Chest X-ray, AP view. Patient: 58 years old, sex F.
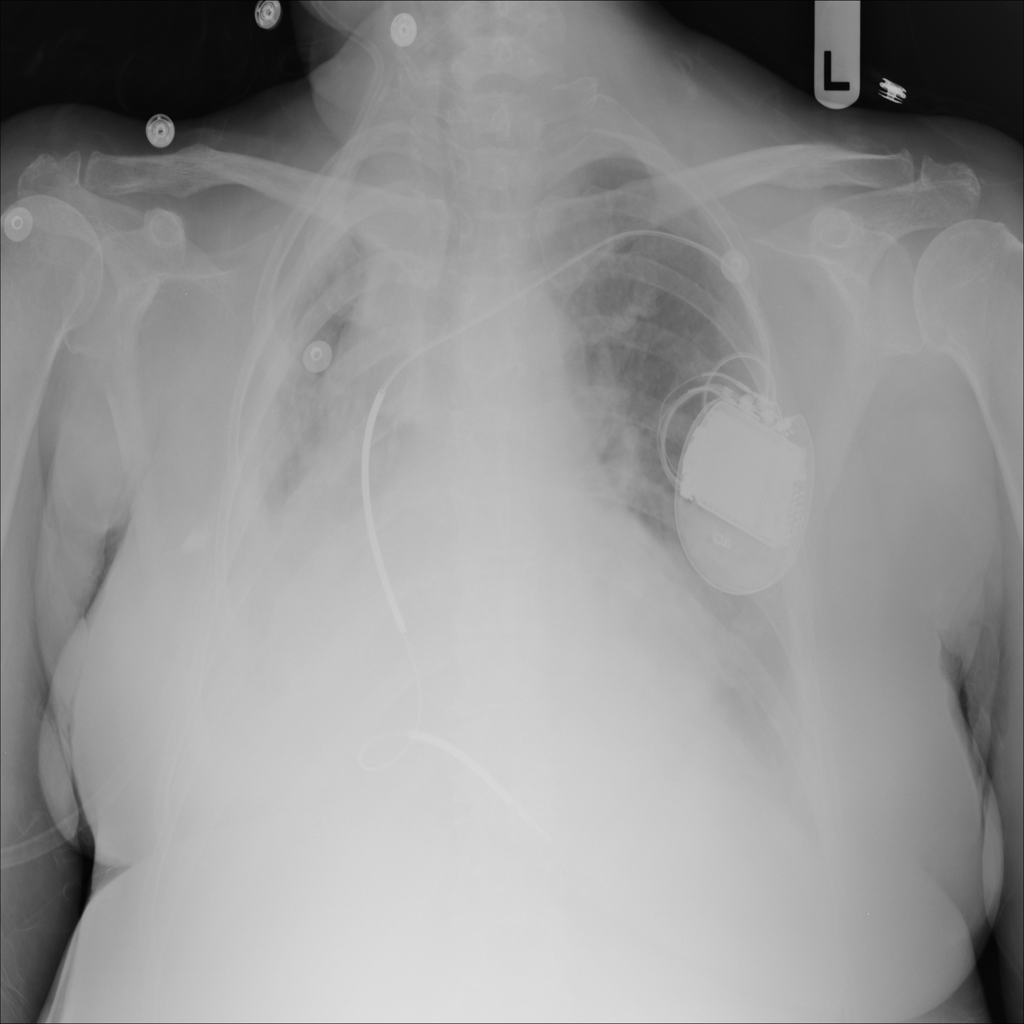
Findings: No Finding